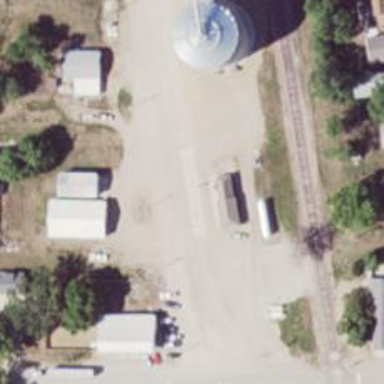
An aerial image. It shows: Weighbridge facility.